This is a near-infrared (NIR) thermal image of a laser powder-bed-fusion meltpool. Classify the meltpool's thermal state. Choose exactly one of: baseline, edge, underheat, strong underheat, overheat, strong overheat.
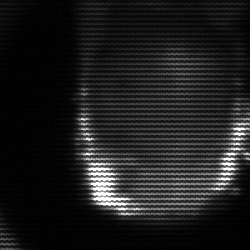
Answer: baseline